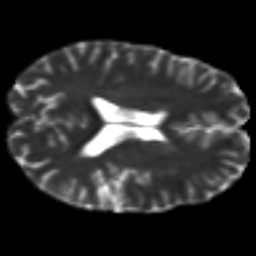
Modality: T2w
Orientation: axial
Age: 25
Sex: male
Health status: healthy
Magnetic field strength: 3 T
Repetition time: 8.4 s
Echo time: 0.0926 s